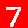
Digit: 7